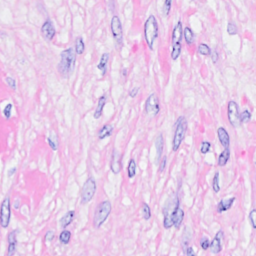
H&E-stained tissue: Breast